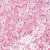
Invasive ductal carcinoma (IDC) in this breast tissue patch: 0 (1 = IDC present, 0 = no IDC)